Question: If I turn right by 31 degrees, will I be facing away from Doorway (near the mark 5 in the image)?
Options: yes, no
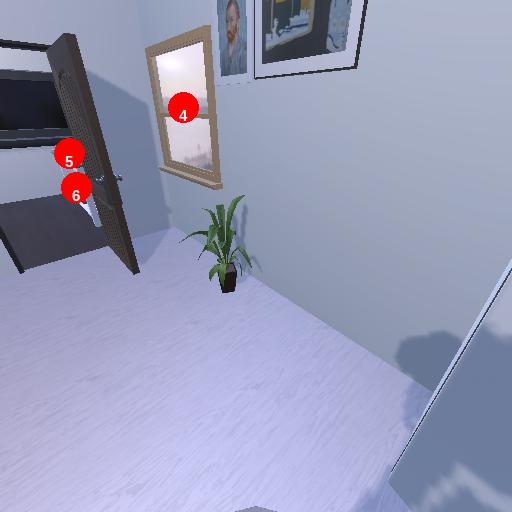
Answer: yes